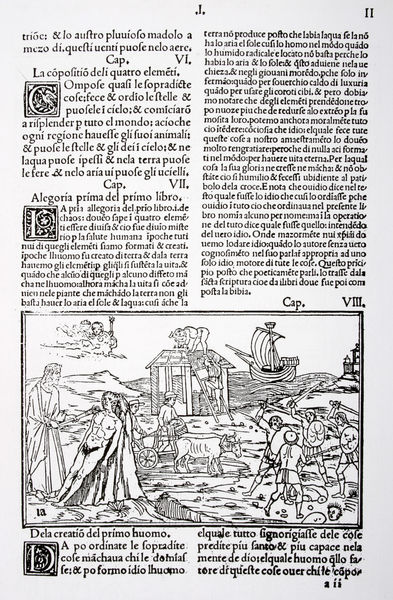
Titel: Metamorphosen des Ovid. Die Zeitalter (Erschaffung des Menschen, Silbernes Zeitalter, Eisernes Zeitalter)
Künstler: (Anonym) Venezianisch
Standort: München:
Institution: Bayerische Staatsbibliothek
Schlagwörter: gruppe, himmel, kampf, kopf, kämpfer, mann, meer, nackt, wasser, weiß, landschaft, menschen, frau, grau, hintergrund, schwarz, säulen, zeichnung, dach, haus, wolke, bibel, leiche, rahmen, steine, bild, erde, feld, kühe, weide, hütte, boden, mantel, blatt, arbeit, boot, karren, holzschnitt, schiff, schrift, segel, papier, italien, segelschiff, acker, grafik, rind, linien, spalten, rand, wagen, krieg, leiter, schlacht, men, people, soldaten, homme, picture, plastik, bauer, flucht, foto, schild, rinder, buch, leuchtturm, druck, initialen, schwarz weiß, radierung, stich, blanc, noir, seite, illustration, schwert, schwerter, text, buchstaben, initiale, allegorie, mythologie, buchdruck, buchseite, xylographie, seiten, handwerker, zahl, ziffer, leichnam, fighting, greek, naked, mittelalter, krieger, boat, water, kapelle, landwirtschaft, absätze, tempel, speer, absatz, emblem, kupferstich, christ, gravure, gespann, ochse, ochsen, ochsengespann, pflug, battle, french, nackter mann, schwar, typografie, lettern, letters, kapitel, fuhrwerk, ochs, latein, lateinisch, schilde, dessin, latin, italienisch, engraving, ausgrabung, cattle, cow, nue, buchillustration, book, buchmalerei, vache, ships, bull, ecriture, scheiterhaufen, inkunabel, majuskeln, rahme, impression, land, ochsenkarren, sailing, guerre, page, chevalier, livre, bible, lit, kill, seitenzahl, bateau, texte, image, kapitek, blockadeblockadeblockade, brandfackel, imprimerie, kriegskunst, römisch ziffern, pages, slaves, l, d, 15. jahrhundert, c, scvhiff, 1485, hüüte, hore, lettrine, boad, 6, hypnerotomachia, poliphile, chant, pargraph